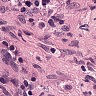
Metastatic tissue present: no